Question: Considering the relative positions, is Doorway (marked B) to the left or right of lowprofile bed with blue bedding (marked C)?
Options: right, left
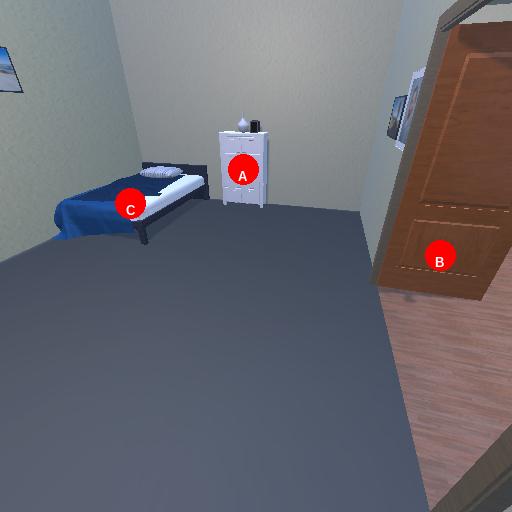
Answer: right